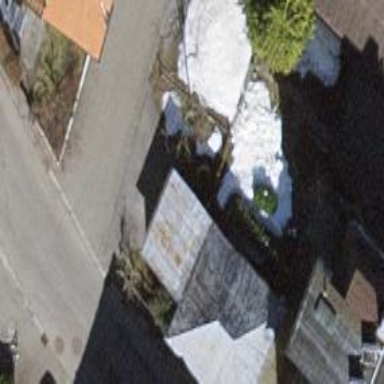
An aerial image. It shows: Garage building.